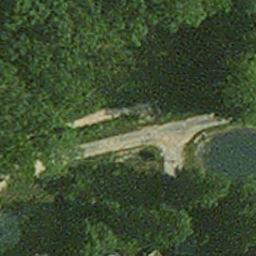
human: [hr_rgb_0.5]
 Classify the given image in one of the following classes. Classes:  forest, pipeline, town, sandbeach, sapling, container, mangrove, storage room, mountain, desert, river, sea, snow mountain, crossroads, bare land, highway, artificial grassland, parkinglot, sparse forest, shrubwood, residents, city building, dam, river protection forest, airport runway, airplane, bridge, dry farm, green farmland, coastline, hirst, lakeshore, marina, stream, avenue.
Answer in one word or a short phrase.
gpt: avenue